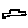
Label: car